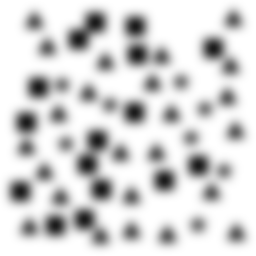
Squares: 16
Triangles: 24
Stars: 8
Total shapes: 48